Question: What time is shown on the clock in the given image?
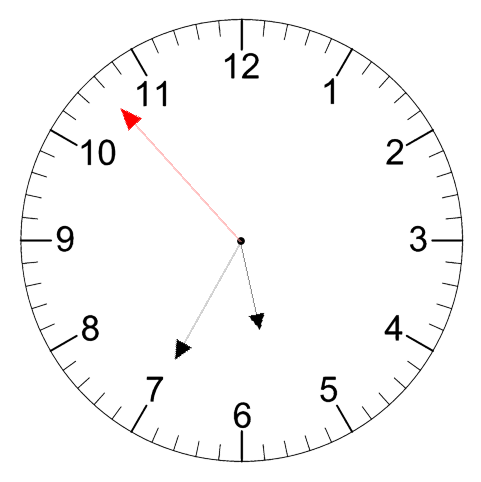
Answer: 05:34:53